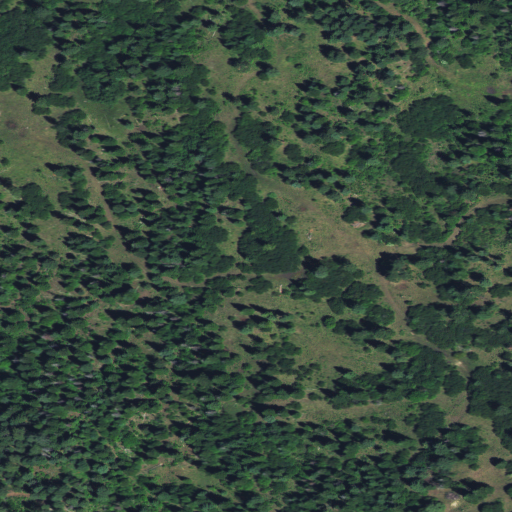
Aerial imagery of depression(s) in Idaho named Crooks Corral Basin containing evergreen forest and shrub